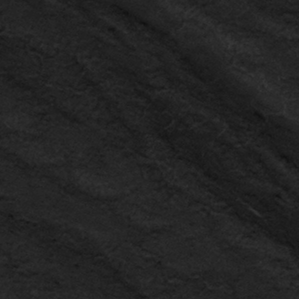
Label: frost